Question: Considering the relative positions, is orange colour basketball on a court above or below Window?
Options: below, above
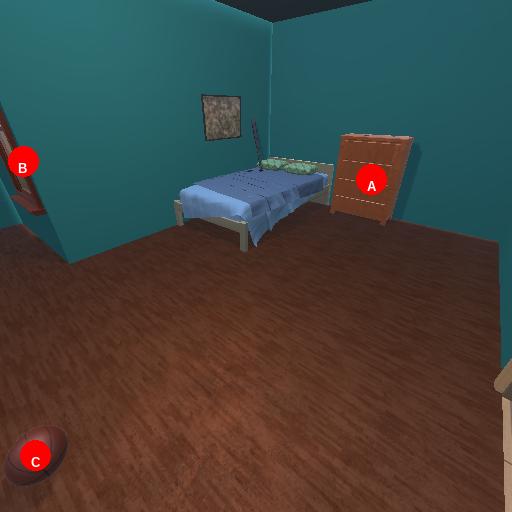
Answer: below